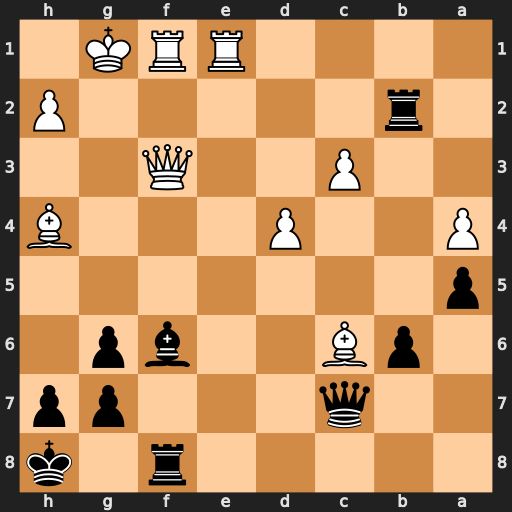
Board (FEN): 5r1k/2q3pp/1pB2bp1/p7/P2P3B/2P2Q2/1r5P/4RRK1
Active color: b
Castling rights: -
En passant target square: -
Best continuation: Qxh2#